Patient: sex M, age 48
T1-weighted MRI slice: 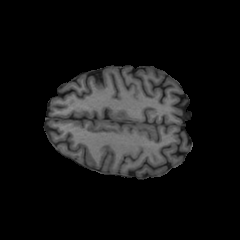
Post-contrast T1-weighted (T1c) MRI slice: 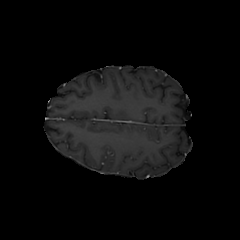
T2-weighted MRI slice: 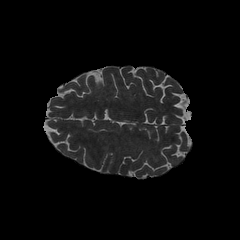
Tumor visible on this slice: no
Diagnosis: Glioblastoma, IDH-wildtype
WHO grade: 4